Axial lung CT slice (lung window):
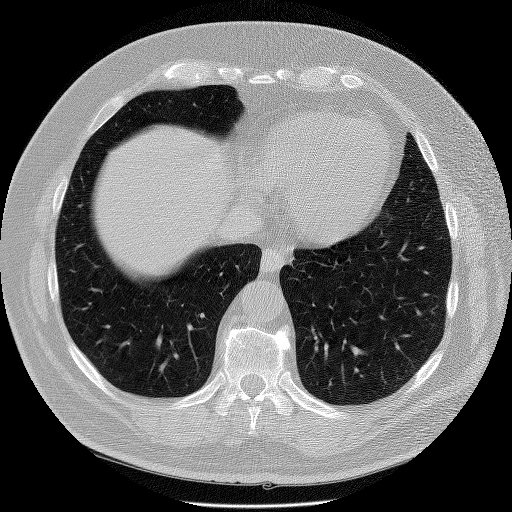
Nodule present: no